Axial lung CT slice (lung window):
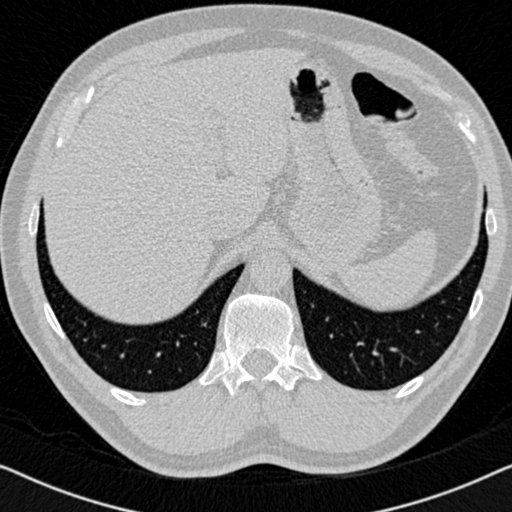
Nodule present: no